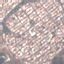
Land use / land cover class: Residential